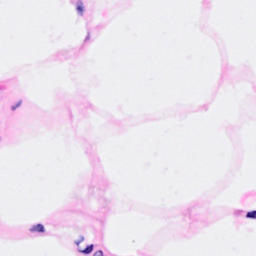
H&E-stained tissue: Breast